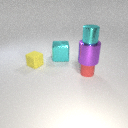
small red rubber cylinder below large purple metal cylinder